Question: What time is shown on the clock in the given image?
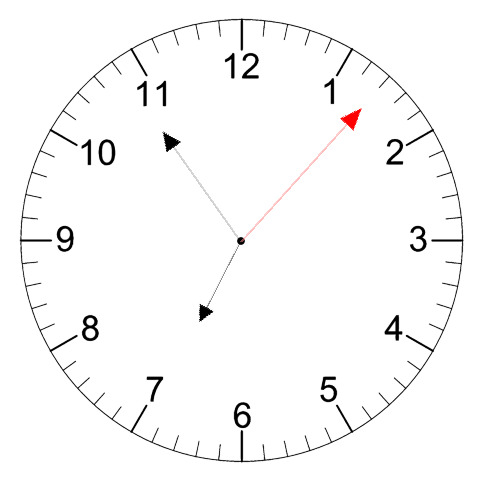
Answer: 06:54:07